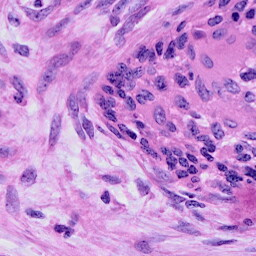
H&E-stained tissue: Cervix